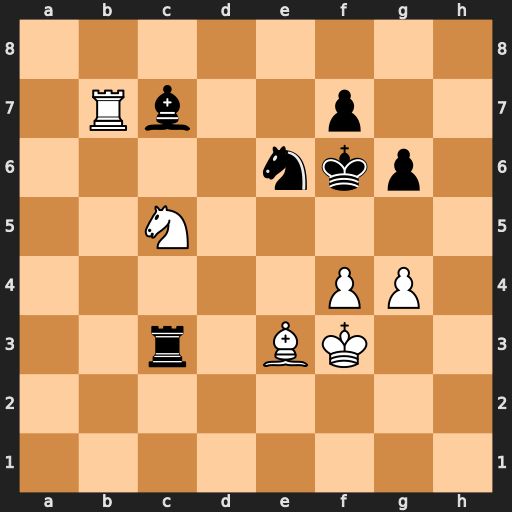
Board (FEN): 8/1Rb2p2/4nkp1/2N5/5PP1/2r1BK2/8/8
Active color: w
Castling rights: -
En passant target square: -
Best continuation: Ne4+ Ke7 Nxc3